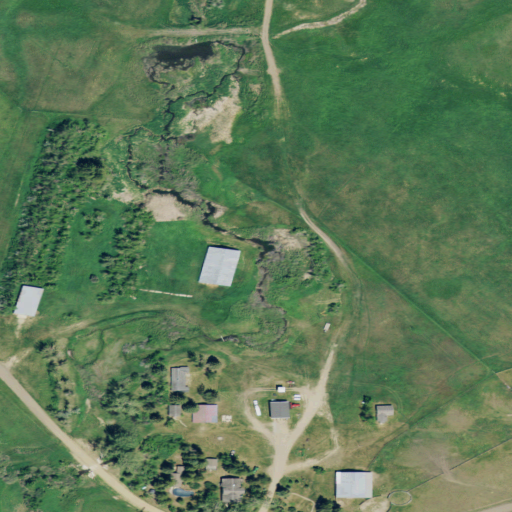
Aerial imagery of valley in Montana named Mitchell Canyon containing cultivated crops, grassland, herbaceous wetlands, pasture, woody wetlands, and open development